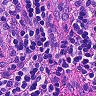
Metastatic tissue present: no